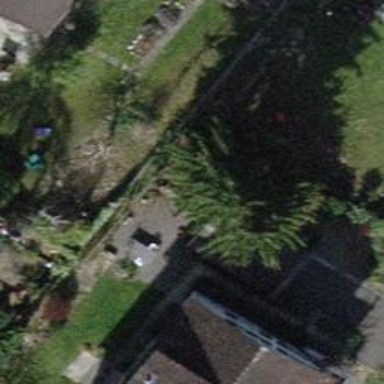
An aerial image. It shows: Evergreen needle-leaved tree.